Question: Currently using the layer-list to achieve a splash screen with a drawable at the center. The app is targetting API 23+ so using bitmap is not mandatory unless it's necessary for what am trying to do. Basically I'm trying to pull off something similar to WhatsApp's new splash screen where the company reference is placed at the bottom of the screen.

But for some reason, the second image is not being shown at all even though it's visible in the Android Studio preview distorted. What I have currently is:
'''
<?xml version="1.0" encoding="utf-8"?>
<layer-list xmlns:android="http://schemas.android.com/apk/res/android">
<item android:drawable="@color/black700" />
<item
android:drawable="@drawable/ic_app_icon"
android:gravity="center" />
<item
android:drawable="@drawable/ic_company_mark"
android:gravity="bottom|center" />
</layer-list>
'''
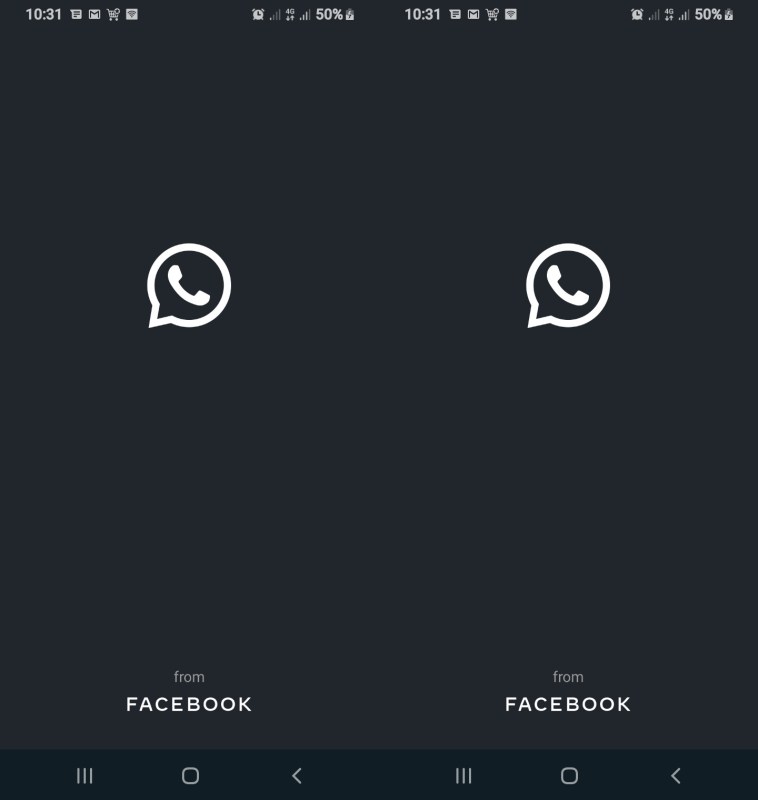
Answer: As stated in the comments I've noticed that the bottom item depends on the phone resolution on some phones. Why it depends on the resolution, I don't know.
To work around you can add padding at the bottom
'''
<item android:bottom="50dp">
'''
for your bottom item in your 'layer-list' and it will show up.
I haven't found a way to dynamically set the value depending on something and therefore used a value which "looks good" for most display resolutions.